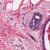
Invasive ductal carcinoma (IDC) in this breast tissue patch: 0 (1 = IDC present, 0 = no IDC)